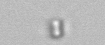
Label: Chaetoceros_tenuissimus